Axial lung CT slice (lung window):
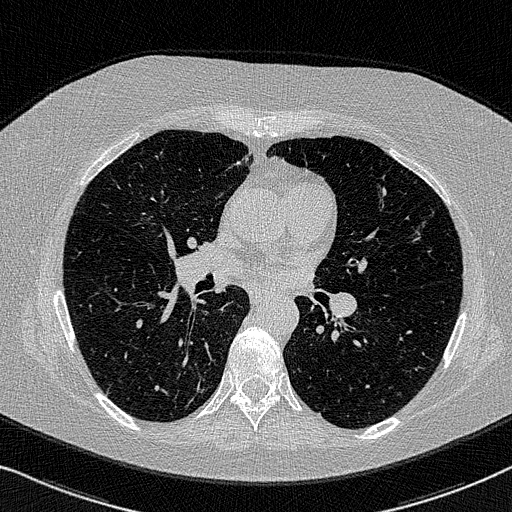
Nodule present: no